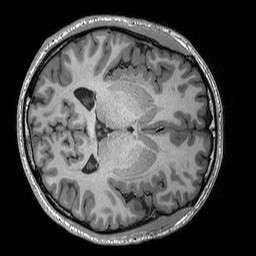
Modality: T1w
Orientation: axial
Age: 21
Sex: male
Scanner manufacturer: siemens
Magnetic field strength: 3 T
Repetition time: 2.3 s
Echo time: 0.00298 s